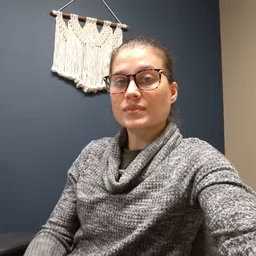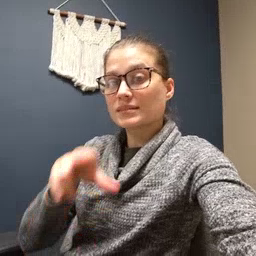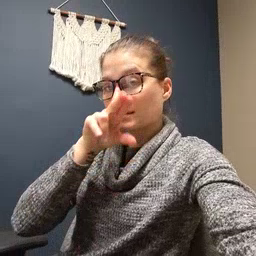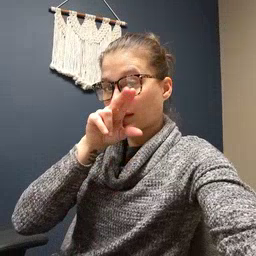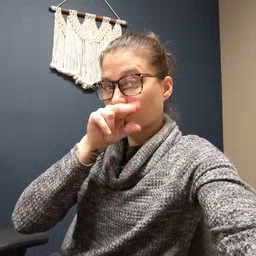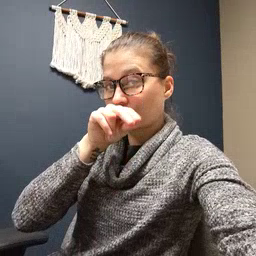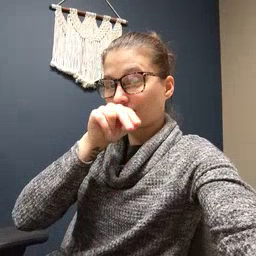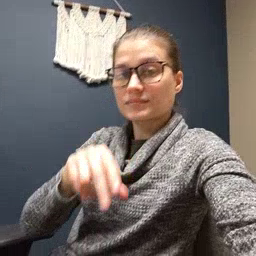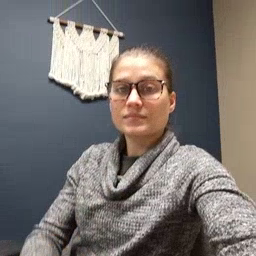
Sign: duck